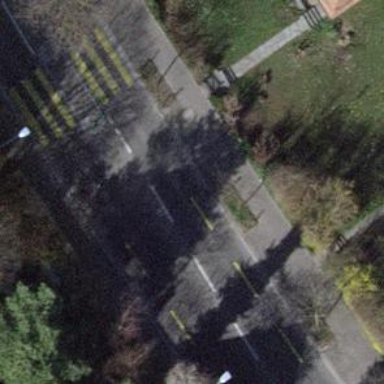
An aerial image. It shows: Tree-lined avenue.